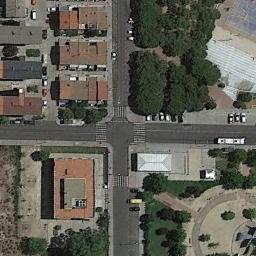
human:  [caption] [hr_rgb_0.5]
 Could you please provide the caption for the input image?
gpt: There are numerous different shapes of buildings beside the intersection .

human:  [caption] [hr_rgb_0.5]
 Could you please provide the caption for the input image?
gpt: There are several moving vehicles on the road at the intersection, There are many buildings and some trees around the intersection, And many cars are parked in the open space beside the intersection .

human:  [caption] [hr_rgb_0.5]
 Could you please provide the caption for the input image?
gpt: An intersection with sparse traffic is between some buildings and green areas .

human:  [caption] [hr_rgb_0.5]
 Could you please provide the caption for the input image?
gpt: There are some cars at the intersection .

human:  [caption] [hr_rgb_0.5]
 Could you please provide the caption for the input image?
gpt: There are some brown buildings and green trees around the intersection .